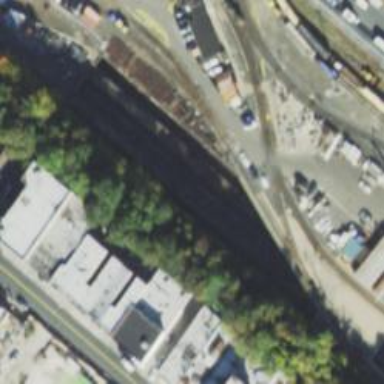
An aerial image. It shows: Yard meant for service. The rail tracks are electrified at the top.